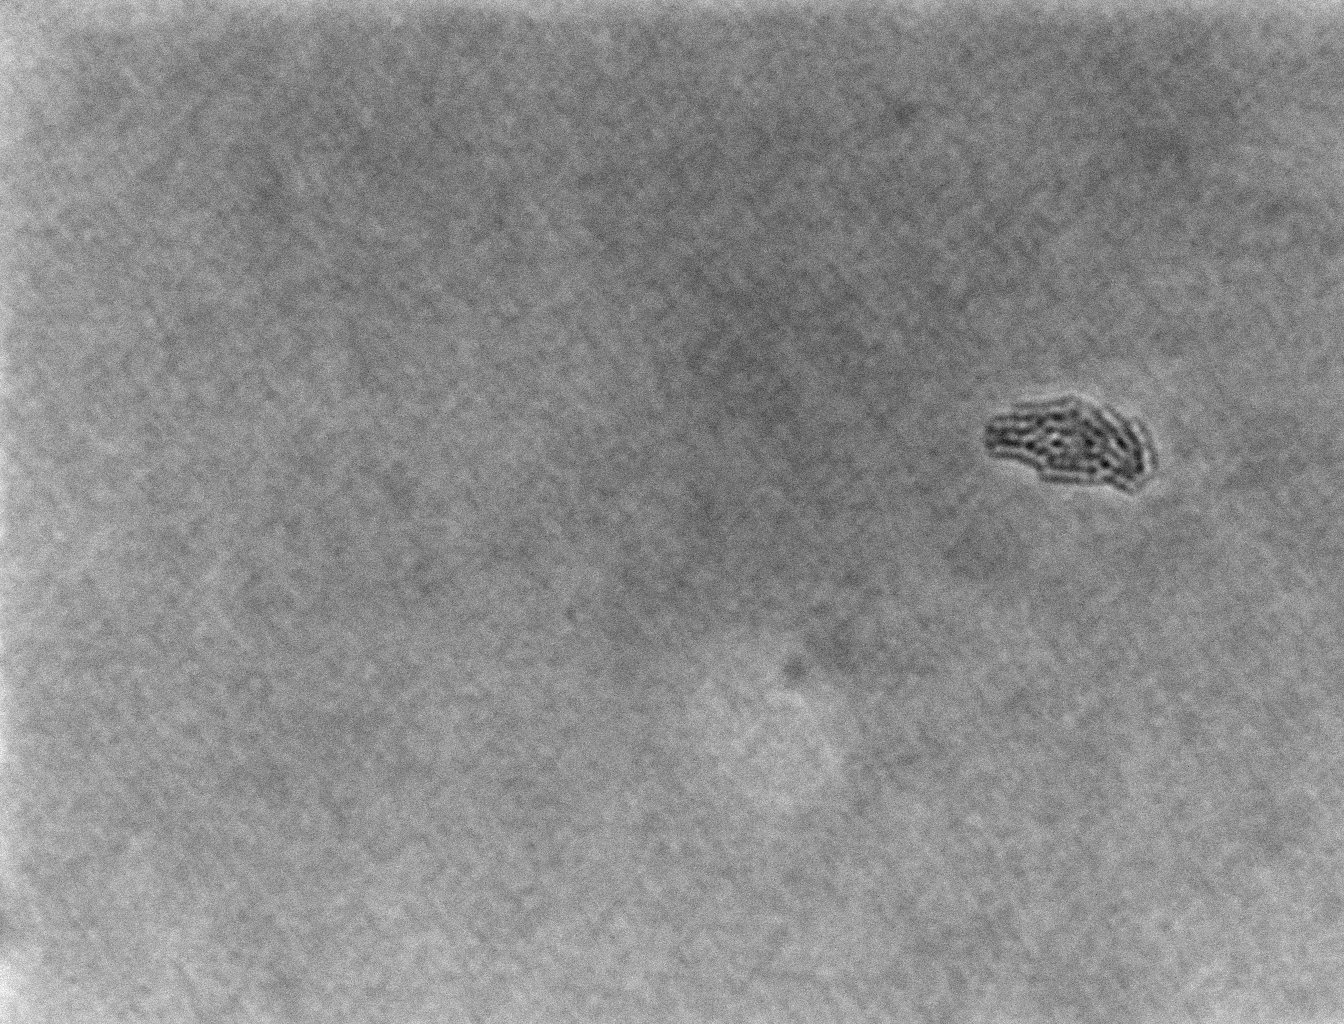
Brightfield microscopy, 60x objective, 3 h incubation